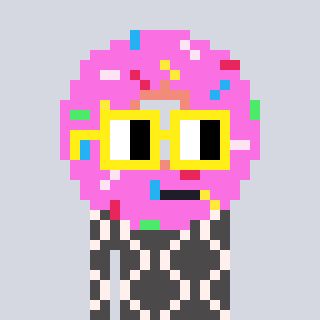
a pixel art character with square yellow glasses, a doughnut-shaped head and a grayscale-colored body on a cool background